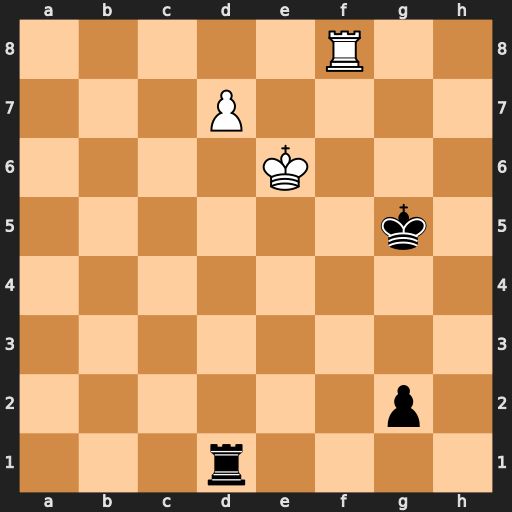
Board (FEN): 5R2/3P4/4K3/6k1/8/8/6p1/3r4
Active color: w
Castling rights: -
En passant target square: -
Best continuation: Rg8+ Kf4 Rxg2